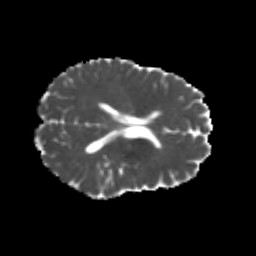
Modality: MD
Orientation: axial
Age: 20
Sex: female
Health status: healthy
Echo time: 0.074 s